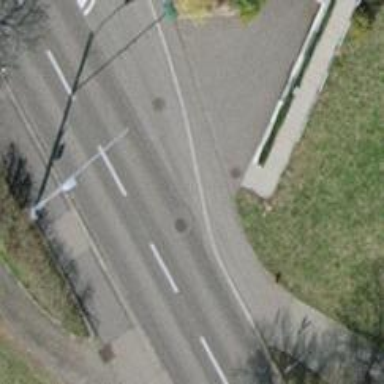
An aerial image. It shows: Asphalt sidewalk.